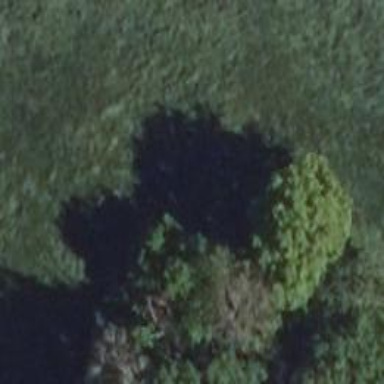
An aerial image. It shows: Row of trees in natural setting.